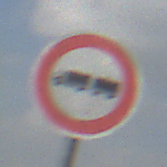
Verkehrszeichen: VerbotLastkraftwagenMitAnhaenger
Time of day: MorningAfternoon
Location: Outdoor (Suburban)
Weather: PartlyCloudy
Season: NotSpecified
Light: Natural